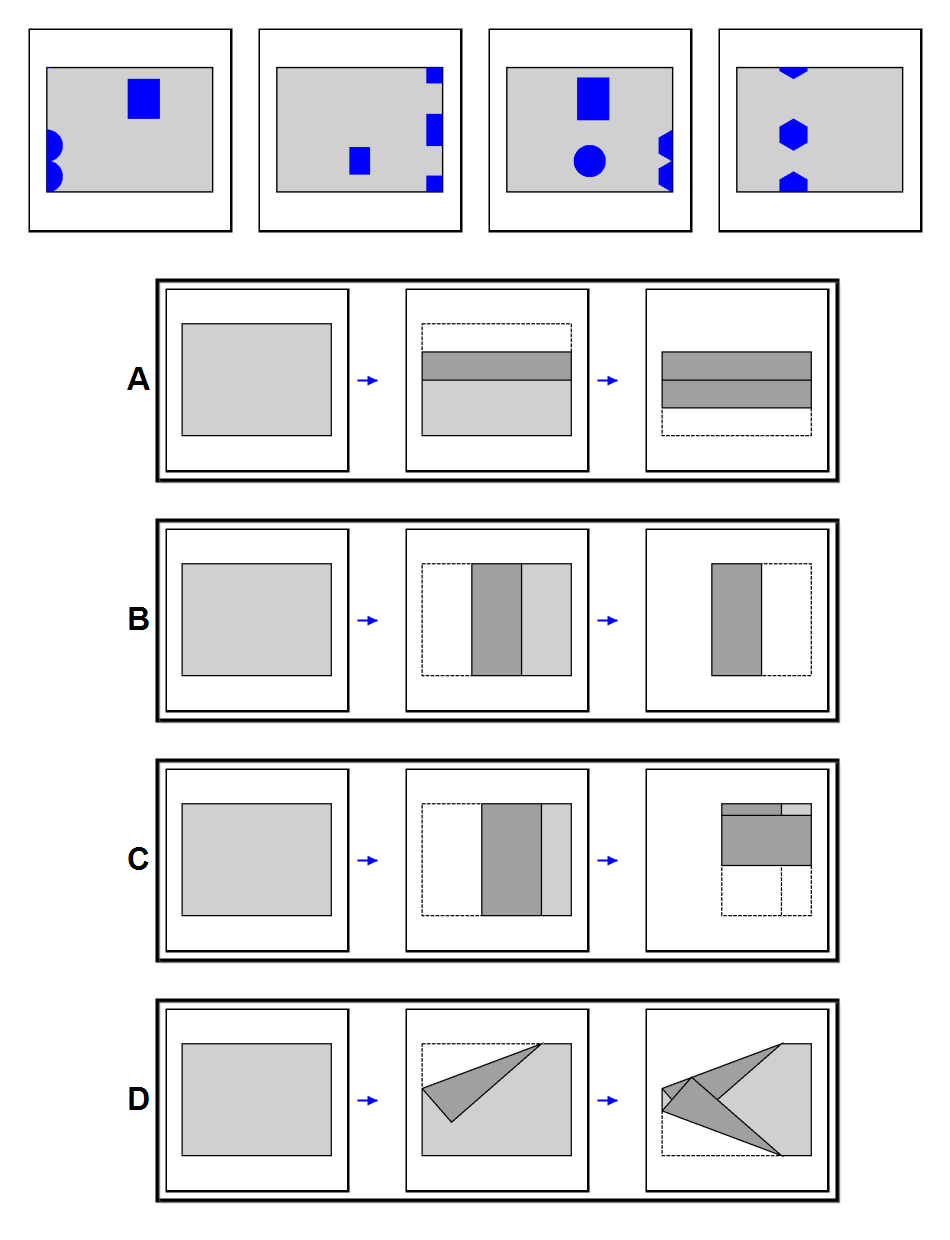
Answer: A